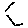
Label: hexagon